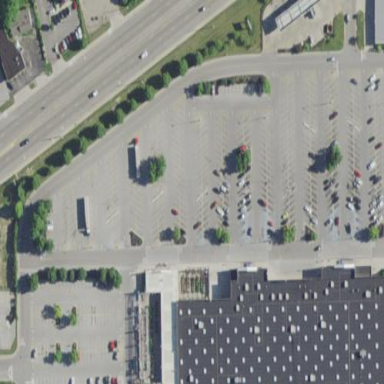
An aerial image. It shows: Retail area.